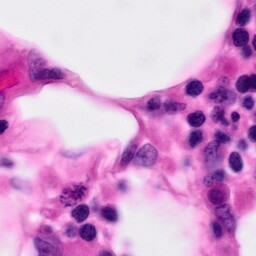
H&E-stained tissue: Pancreatic